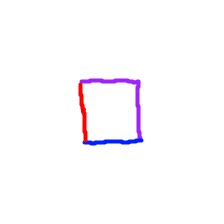
Shape: square